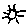
Label: sun